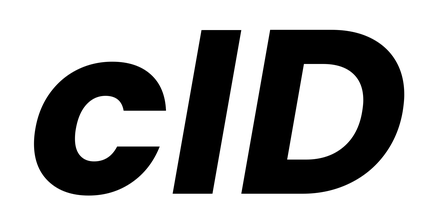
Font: Poppins-BoldItalic